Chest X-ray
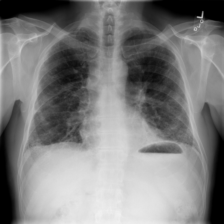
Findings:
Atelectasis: negative
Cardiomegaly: negative
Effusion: positive
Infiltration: negative
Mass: negative
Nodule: positive
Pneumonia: negative
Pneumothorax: negative
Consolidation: negative
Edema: negative
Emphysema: negative
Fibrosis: negative
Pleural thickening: negative
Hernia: negative